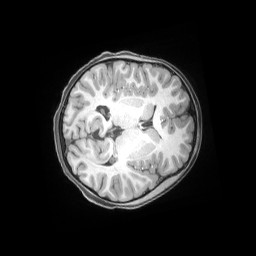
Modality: T1w
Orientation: axial
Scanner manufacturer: siemens
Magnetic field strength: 3 T
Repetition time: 2.53 s
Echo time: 0.00169 s